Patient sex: M
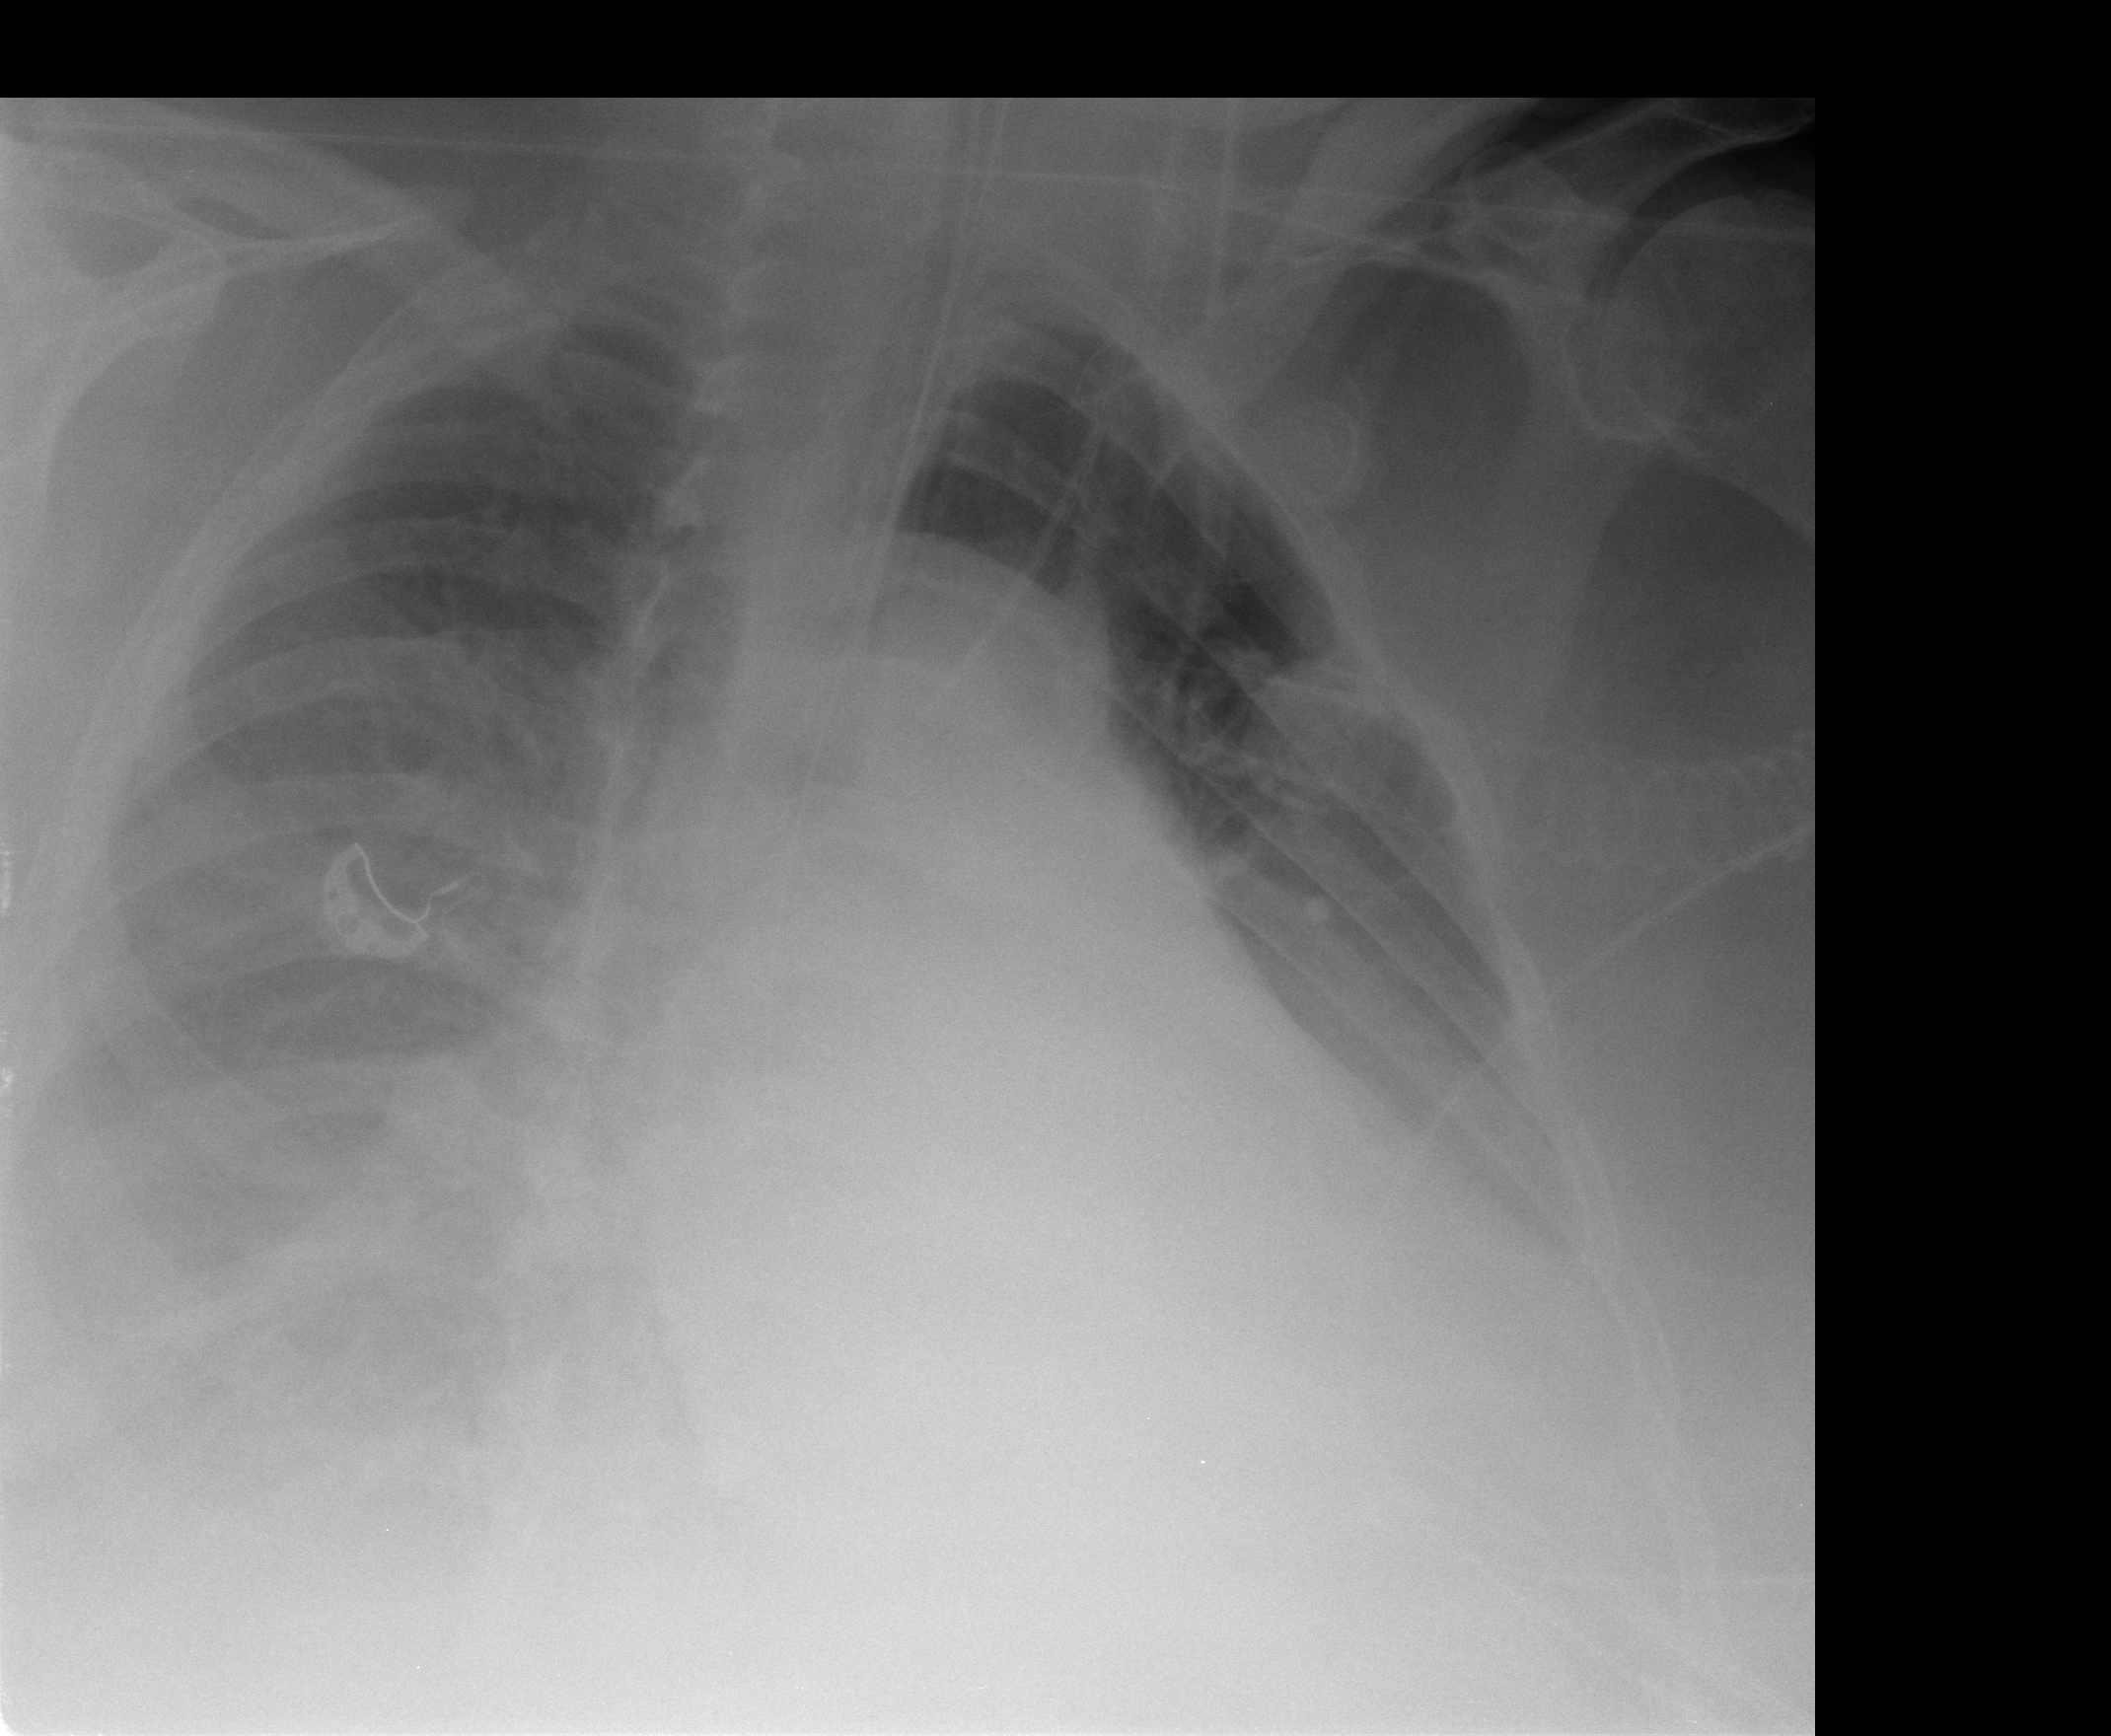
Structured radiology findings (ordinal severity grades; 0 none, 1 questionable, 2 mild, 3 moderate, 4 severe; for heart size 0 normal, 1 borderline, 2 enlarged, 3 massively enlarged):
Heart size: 2
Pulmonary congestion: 3
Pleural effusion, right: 3
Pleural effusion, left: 2
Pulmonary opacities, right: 1
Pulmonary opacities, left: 0
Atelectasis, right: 3
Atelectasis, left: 2